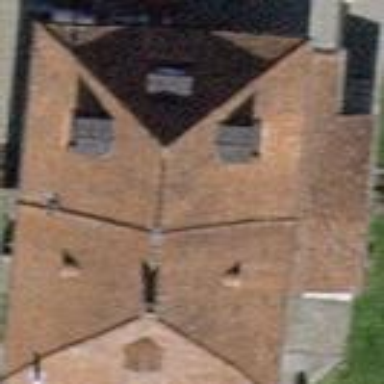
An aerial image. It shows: House with hipped roof.